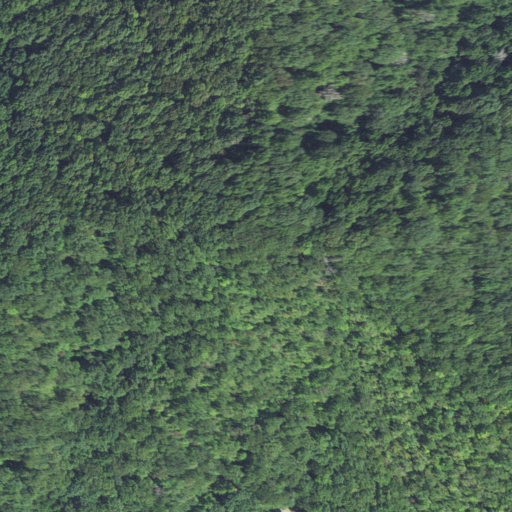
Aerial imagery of mountain in North Carolina named White Top containing deciduous forest, mixed forest, and open development